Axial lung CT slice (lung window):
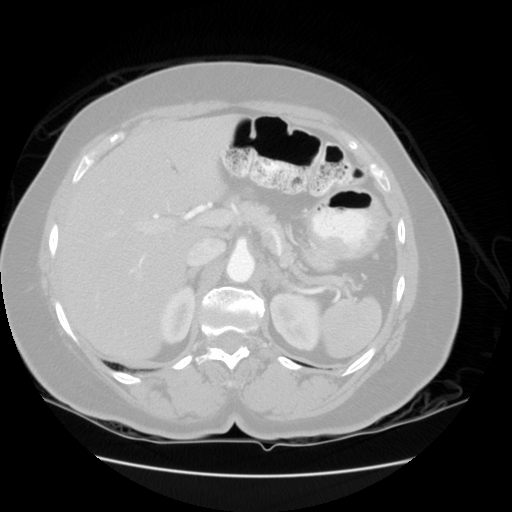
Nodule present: no